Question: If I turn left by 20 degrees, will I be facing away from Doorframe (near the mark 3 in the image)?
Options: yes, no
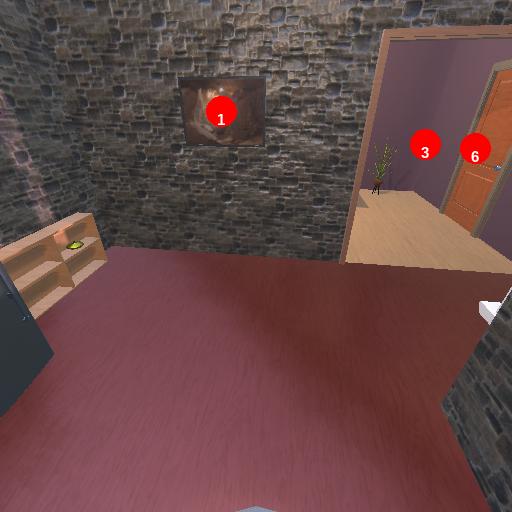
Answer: yes